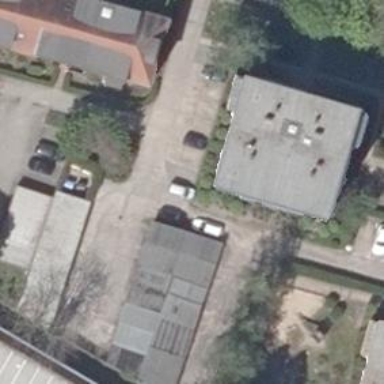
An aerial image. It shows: Group of garages.